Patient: sex F, age 64
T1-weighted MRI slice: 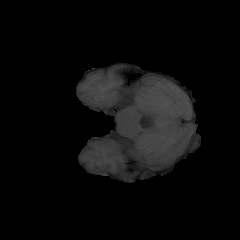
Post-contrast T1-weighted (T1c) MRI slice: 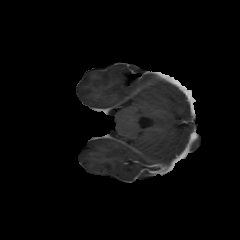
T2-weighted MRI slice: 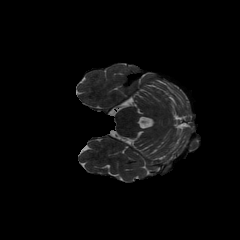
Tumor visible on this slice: no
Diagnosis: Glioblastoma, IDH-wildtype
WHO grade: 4